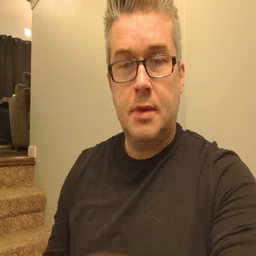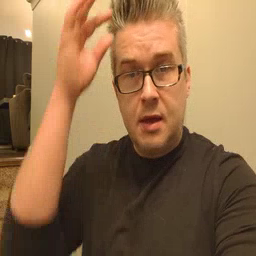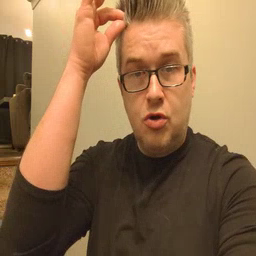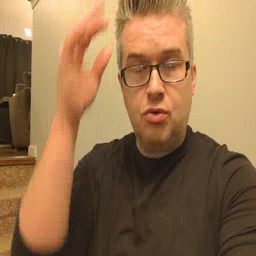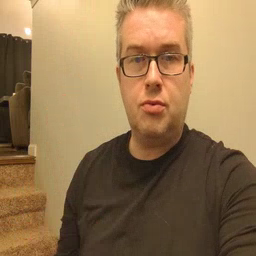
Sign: hair